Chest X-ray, AP view. Patient: 46 years old, sex F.
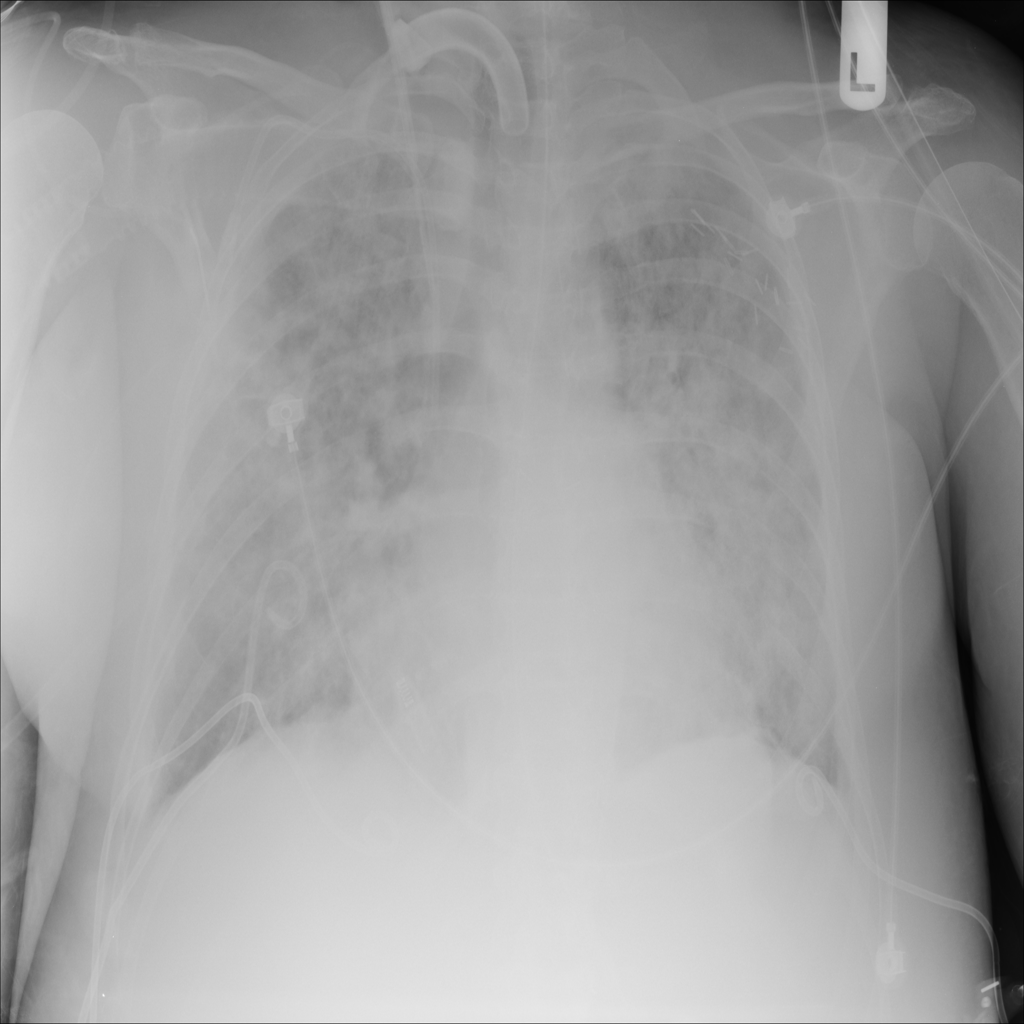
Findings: Infiltration, Pneumothorax